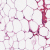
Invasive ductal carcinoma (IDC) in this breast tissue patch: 0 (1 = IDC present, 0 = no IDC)